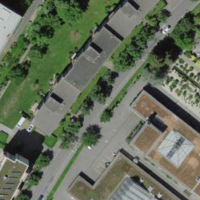
EUNIS habitat code: 54
Species observed at this site:
Issus coleoptratus
Cepaea hortensis
Agelena labyrinthica
Phalangium opilio